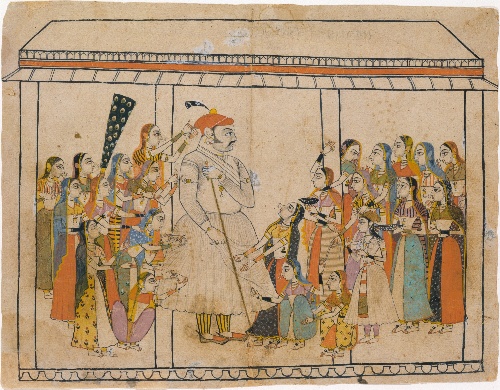
Date: ca. 1710–20
Object type: Painting
Classification: Paintings
Medium: Ink and opaque watercolor on paper
Culture: India (Rajasthan, Sawar)
Dimensions: Image: 12 7/16 × 17 1/4 in. (31.6 × 43.8 cm)
Inscription:  2 3/4 × 5 3/8 in. (7 × 13.7 cm)
Sheet: 13 5/16 × 17 1/4 in. (33.8 × 43.8 cm)
Department: Asian Art
Credit line: Cynthia Hazen Polsky and Leon B. Polsky Fund, 2002
Accession year: 2002
Repository: Metropolitan Museum of Art, New York, NY
Tags: Women|Men